Question: My Issue is I can't redirect to page which is in the root of the solution if my javascript is disabled.
Test.aspx is a content page and its using MasterPage
Now I have written below Code to detect Javascript disabled or not.
'''
<noscript>
<meta http-equiv="Refresh" content="0;URL=Javascript_Disabled.aspx" />
</noscript>
'''
When I open my Test.aspx and if my javascript is disabled this its tries to find in my Test Folder but javascript_Disabled.aspx but actually its in my root folder.
but I am getting this URL : 'http://mytestweb/Client/Test/Test/Javascript_Disabled.aspx'
How can i pass dynamic url to the noscript tag

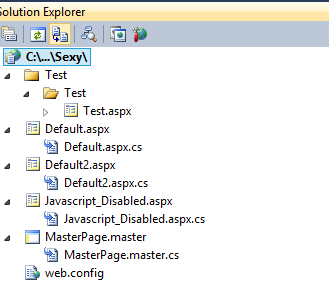
Answer: Seems like you are missing the "/" in your url.
Try this it should work
'''
<meta http-equiv="Refresh" content="0;URL=/Javascript_Disabled.aspx" />
'''
Your current URL resolves into an relative url which results in
'''
http://mytestweb/Client/Test/Test/Javascript_Disabled.aspx
'''
Adding "/" will make it refer to the root directory of your website / project resulting into an absolute url resulting into the desired url.